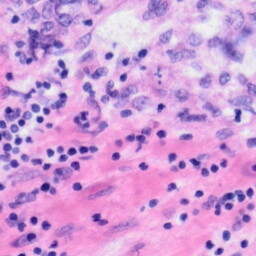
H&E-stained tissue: Liver